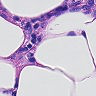
Metastatic tissue present: yes